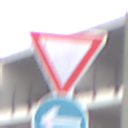
Verkehrszeichen: VorfahrtGewaehren
Zusatzzeichen unten: VorgeschriebeneFahrtrichtungHierLinks
Umgebung: Outdoor, Urban
Tageszeit: Midday
Wetter: Overcast
Licht: Natural
Jahreszeit: NotSpecified
Kontrast: LowContrast